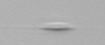
Label: Cylindrotheca_morphotype1